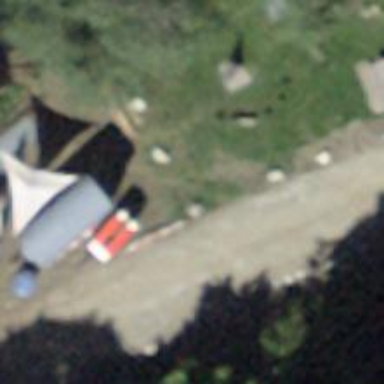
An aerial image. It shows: Picnic table located in leisure land area.